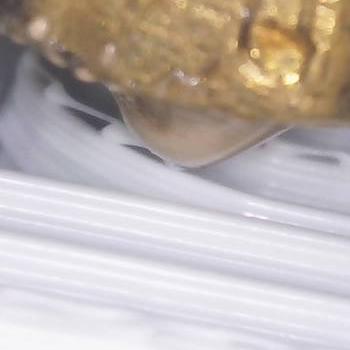
Flow rate: 33%